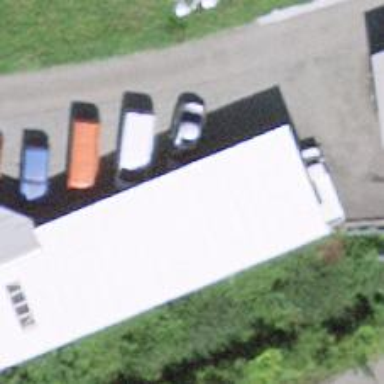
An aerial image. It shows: Car repair shop.